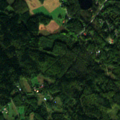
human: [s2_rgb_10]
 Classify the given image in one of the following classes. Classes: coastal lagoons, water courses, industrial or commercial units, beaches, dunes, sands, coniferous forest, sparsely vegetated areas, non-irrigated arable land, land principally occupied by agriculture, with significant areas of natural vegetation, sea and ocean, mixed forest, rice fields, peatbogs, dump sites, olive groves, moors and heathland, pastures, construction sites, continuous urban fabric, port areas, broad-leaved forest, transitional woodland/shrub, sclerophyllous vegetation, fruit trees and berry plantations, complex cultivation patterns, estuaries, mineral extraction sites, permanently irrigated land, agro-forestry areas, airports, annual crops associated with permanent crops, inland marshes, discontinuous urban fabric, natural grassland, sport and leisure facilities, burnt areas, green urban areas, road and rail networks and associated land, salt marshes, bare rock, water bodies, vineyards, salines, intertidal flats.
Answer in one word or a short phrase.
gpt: land principally occupied by agriculture, with significant areas of natural vegetation, broad-leaved forest, mixed forest